Question: I use a primefaces dock as a nav bar. I want it to change one of its images depending on if the user is logged in or not. I did something but it doesn't work, because i see the two icons at the same time and also i cant click the logout button. Can you give me some advice?
This is the nav bar(It is created in a template all pages use):
'''
<h:body>
<h:form>
<p:dock position="top">
<p:menuitem value="Naslovna" icon="unsecuredimages/naslovna.png"
url="main.xhtml" alt="The image could not be found." />
<p:menuitem value="Register" icon="unsecuredimages/register.png"
url="registration.xhtml" alt="The image could not be found." />
<p:menuitem value="Cesta pitanja" icon="unsecuredimages/faq.png"
url="faq.xhtml" alt="The image could not be found." />
<p:menuitem value="Login" icon="unsecuredimages/login.png" url="login.xhtml" rendered ="securityController.checkLogged() == false"/>
<p:menuitem value="Logout" icon="unsecuredimages/logout.png" action="securityController.logOut()" rendered ="securityController.checkLogged() == true"/>
</p:dock>
</h:form>
'''
This is how the securityController Backing bean looks like:
'''
@ManagedBean
@RequestScoped
public class SecurityController {
@EJB
private IAuthentificationEJB authentificationEJB;
...
public boolean checkLogged() {
return authentificationEJB.checkAuthentificationStatus();
}
...
}
'''
In the process there is also an EJB involved:
'''
@Stateful(name = "ejbs/AuthentificationEJB")
public class AuthentificationEJB implements IAuthentificationEJB {
@PersistenceContext
private EntityManager em;
....
// Check if user is logged in
public boolean checkAuthentificationStatus() {
// 1-Check if there is something saved in the session(This means the
// user is logged in)
if ((FacesContext.getCurrentInstance().getExternalContext()
.getSessionMap().get("userRole") != null)) {
// 2-If there is not a user already loged, then return false
return true;
}
return false;
}
...
'''
What do you think how can i add this feature to my nav bar?
'''
<p:menuitem value="Login" icon="unsecuredimages/login.png" url="login.xhtml" rendered ="securityController.checkLogged"/>
<p:menuitem value="Logout" icon="unsecuredimages/logout.png" action="securityController.logOut()" rendered ="!securityController.checkLogged"/>
'''
i also changed to:
'''
public boolean isCheckLogged() {
return authentificationEJB.checkAuthentificationStatus();
}
'''
This is how the navigation looks like. As you see i don't see login or logout icons.

How can i fix it?
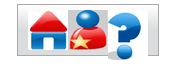
Answer: Instead of 'c:if' use the 'rendered' attribute of 'p:menuitem' (or any other primefaces component).
Like this:
'''
<p:menuitem value="Login" icon="unsecuredimages/login.png" url="login.xhtml" rendered="#{securityController.checkLogged}"/>
<p:menuitem value="Logout" icon="unsecuredimages/logout.png" action="securityController.logOut()" rendered="#{!securityController.checkLogged}"/>
'''
You will need a 'getCheckLogged()' or 'isCheckLogged()' method in your securityController bean. So:
'''
public boolean getCheckLogged() {
return authentificationEJB.checkAuthentificationStatus();
}
'''
EL will translate the 'securityController.checkLogged' attribute reference to a getter method call by naming convention.